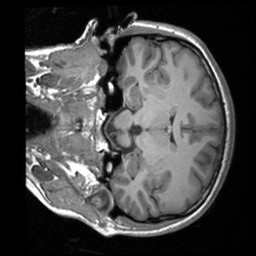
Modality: T1w
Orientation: coronal
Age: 19
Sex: female
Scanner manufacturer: siemens
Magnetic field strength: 3 T
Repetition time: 1.9 s
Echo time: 0.00226 s